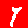
Digit: 7